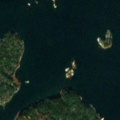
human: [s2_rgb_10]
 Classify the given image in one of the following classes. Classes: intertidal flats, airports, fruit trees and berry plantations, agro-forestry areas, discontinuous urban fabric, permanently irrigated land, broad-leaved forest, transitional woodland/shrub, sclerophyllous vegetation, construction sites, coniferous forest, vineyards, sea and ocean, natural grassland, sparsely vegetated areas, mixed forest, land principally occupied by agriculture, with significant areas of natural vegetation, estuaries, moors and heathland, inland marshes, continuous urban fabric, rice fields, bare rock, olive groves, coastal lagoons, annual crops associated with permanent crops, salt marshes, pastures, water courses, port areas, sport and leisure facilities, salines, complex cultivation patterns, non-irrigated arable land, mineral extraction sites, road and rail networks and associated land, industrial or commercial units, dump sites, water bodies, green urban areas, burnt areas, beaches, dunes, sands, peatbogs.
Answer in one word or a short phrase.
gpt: mixed forest, sea and ocean